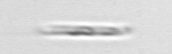
Label: Bacillariophyceae